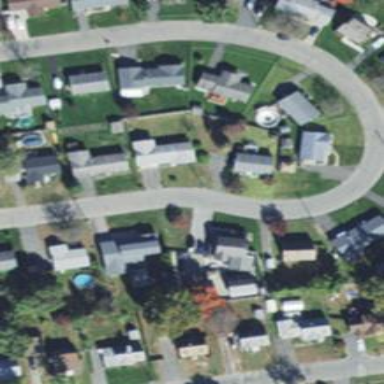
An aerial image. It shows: Residential road.